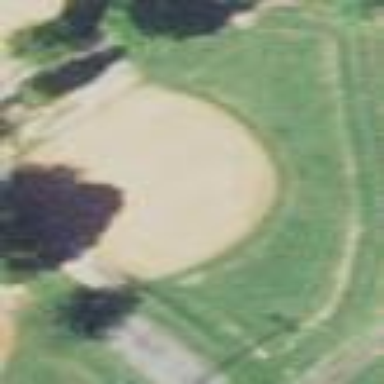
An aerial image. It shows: Softball pitch for leisure and sport activities.